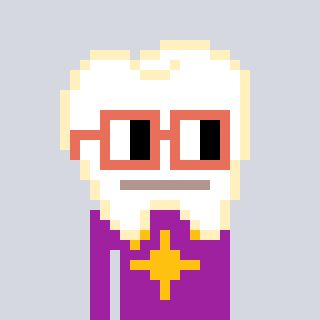
a pixel art character with square orange glasses, a tooth-shaped head and a magenta-colored body on a cool background